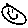
Label: smiley face